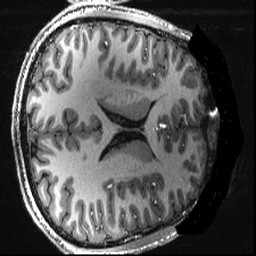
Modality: T1w
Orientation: axial
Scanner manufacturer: siemens
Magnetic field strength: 6.98 T
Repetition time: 2.6 s
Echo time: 0.00343 s